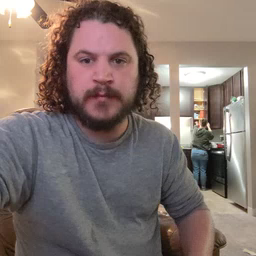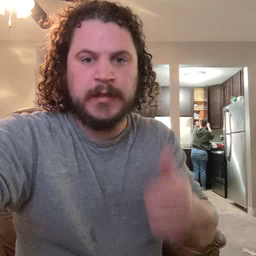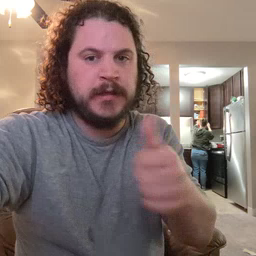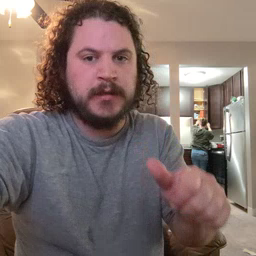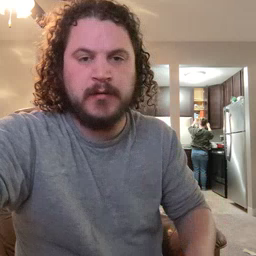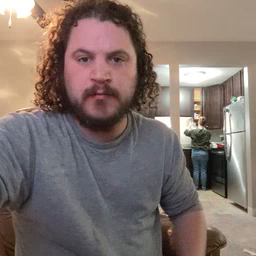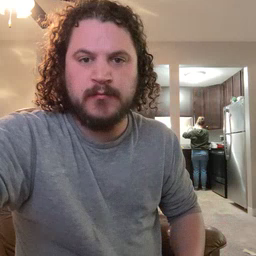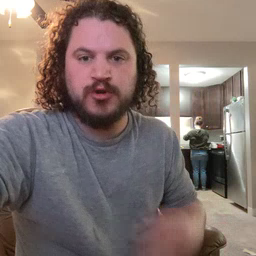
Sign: any